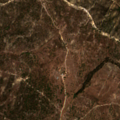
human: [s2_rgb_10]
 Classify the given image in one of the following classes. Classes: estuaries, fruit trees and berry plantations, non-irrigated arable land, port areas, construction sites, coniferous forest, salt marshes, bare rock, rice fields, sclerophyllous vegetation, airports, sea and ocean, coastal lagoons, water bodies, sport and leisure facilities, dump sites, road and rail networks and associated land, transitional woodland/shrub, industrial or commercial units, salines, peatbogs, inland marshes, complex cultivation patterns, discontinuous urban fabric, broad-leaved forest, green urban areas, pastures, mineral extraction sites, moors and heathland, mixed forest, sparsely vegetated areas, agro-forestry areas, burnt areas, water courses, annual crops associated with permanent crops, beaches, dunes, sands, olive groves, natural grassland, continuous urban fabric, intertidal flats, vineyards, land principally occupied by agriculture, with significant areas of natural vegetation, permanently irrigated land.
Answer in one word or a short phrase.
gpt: broad-leaved forest, transitional woodland/shrub